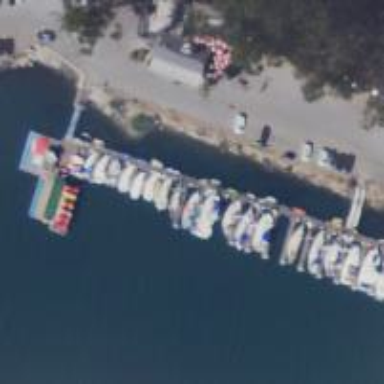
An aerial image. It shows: Pier with mooring facilities.